Question: I have the following code which worked fine up to today:
'''
string aName = dr["Name"].ToString();
if (!string.IsNullOrEmpty(aName))
aName = aName.Replace("'", @"'");
'''
For some reason it's replacing '"Dominic's - CA"' with '"Dominic\'s - CA"'
This link shows exactly what the raw data looks like in the database

Any ideas on how the 2 backslashes are appearing?
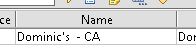
Answer: > Any ideas on how the 2 backslashes are appearing?
Yes. You're almost certainly looking at the string in the debugger. The actual string only has a single backslash. Log it, write it out to the console, display it in a form or whatever and you'll see that there's only one backslash.
Unfortunately the debugger "helpfully" escapes backslashes for you, giving you text which could appear as a string literal in C#. This has tripped up countless people, and I'm going to ask the VS team to try to either make it more obvious or do to improve the situation...